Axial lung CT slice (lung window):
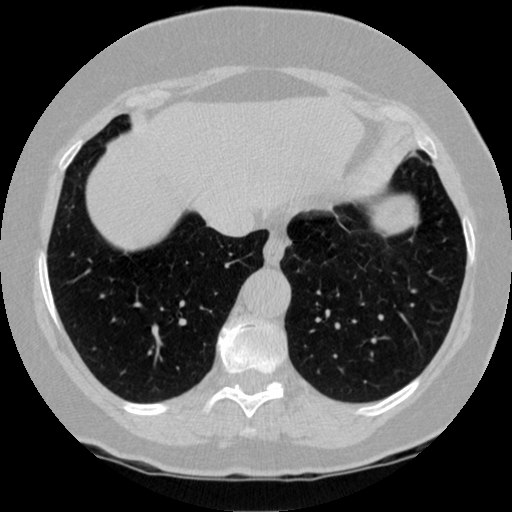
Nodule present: no